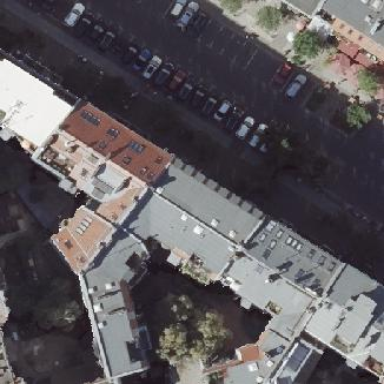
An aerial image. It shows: Street-side parking area.